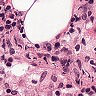
Metastatic tissue present: no